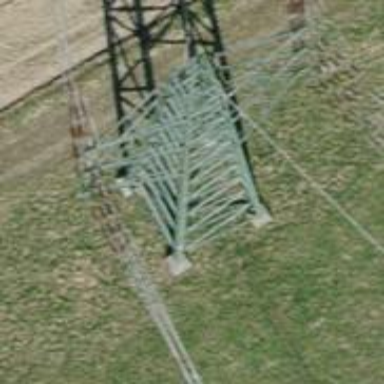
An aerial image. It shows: Power line in the image.